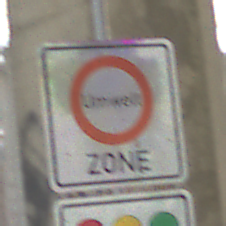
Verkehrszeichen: BeginnUmweltzone
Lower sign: FreistellungVomVerkehrsverbot1
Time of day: MorningAfternoon
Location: Roofed (Suburban)
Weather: PartlyCloudy
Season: Winter
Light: Natural